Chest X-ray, PA view. Patient: 43 years old, sex M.
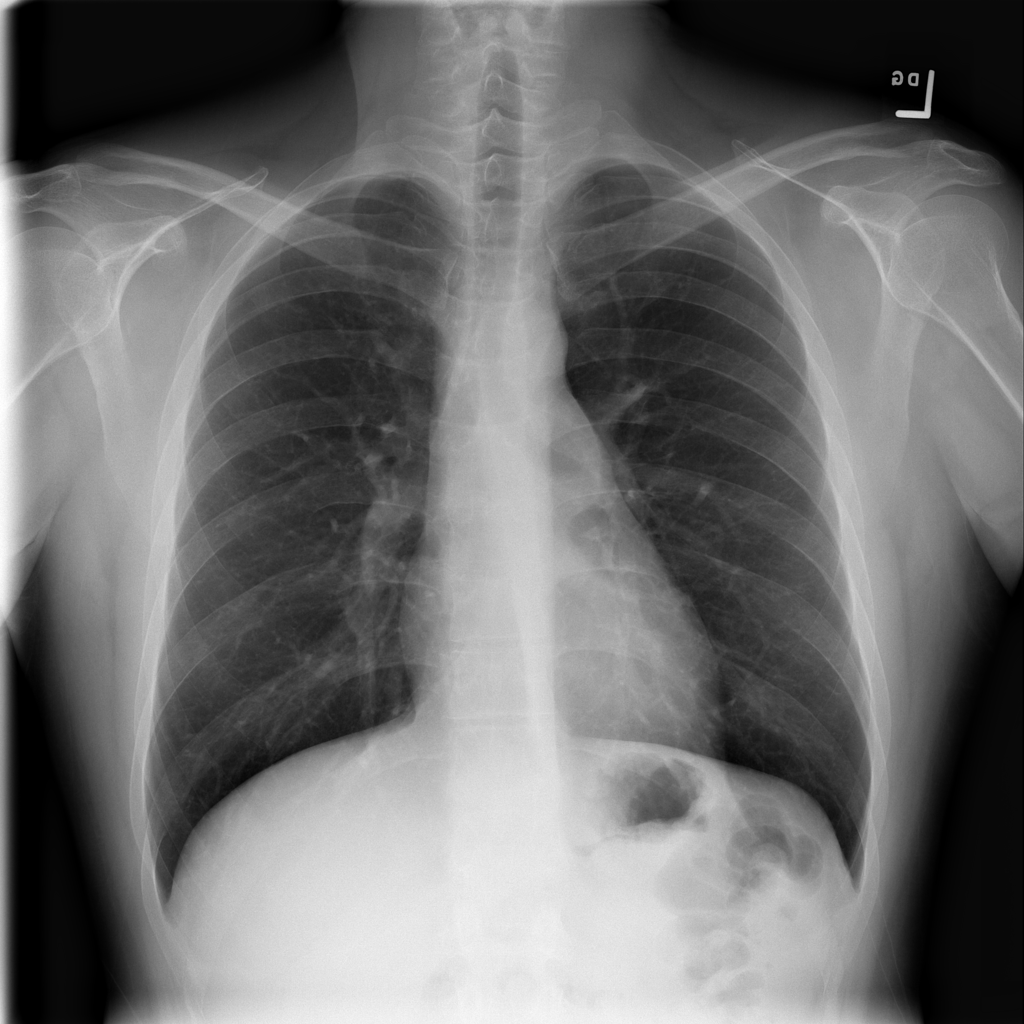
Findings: No Finding